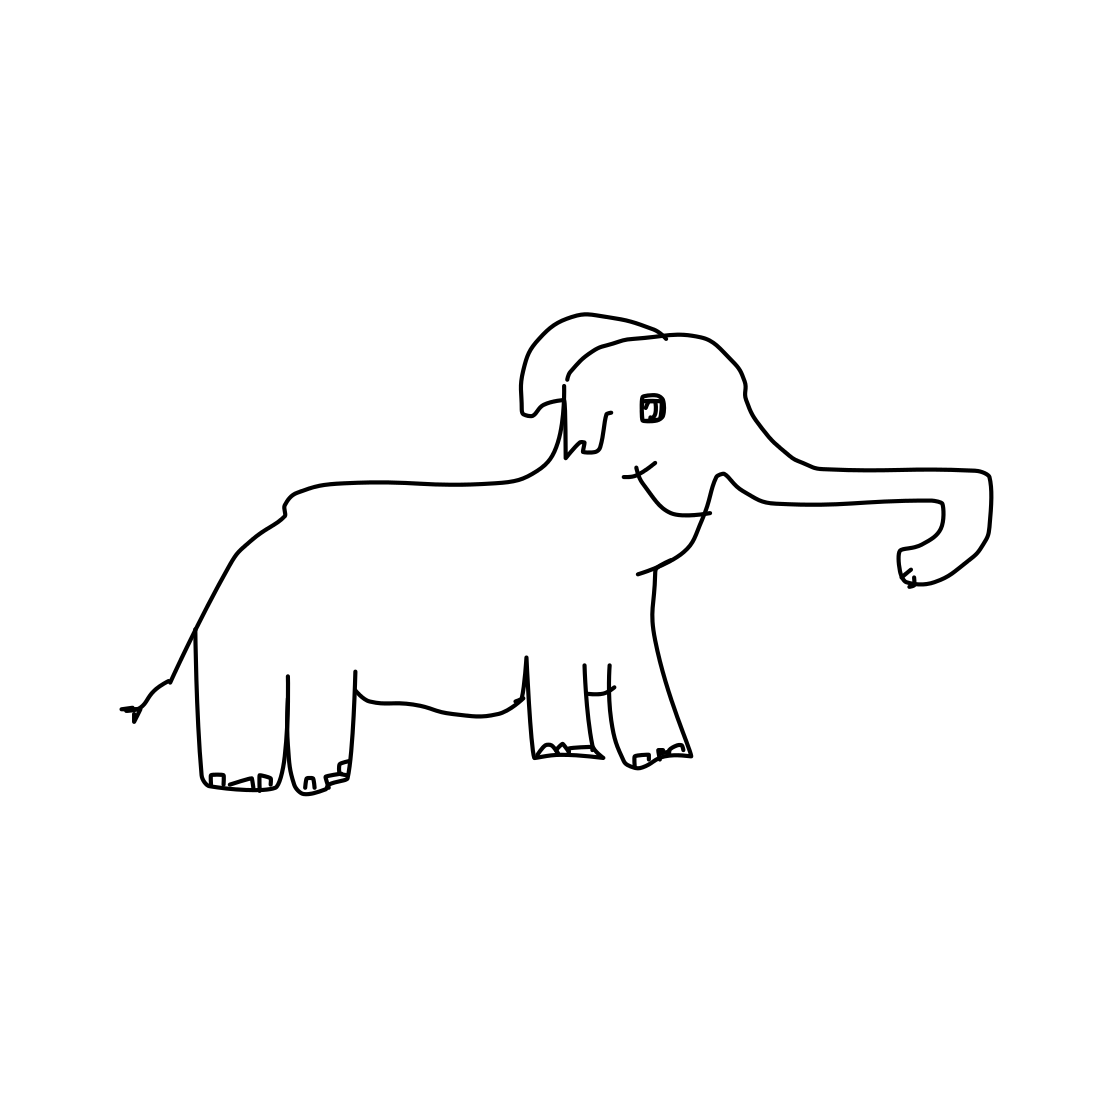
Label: elephant